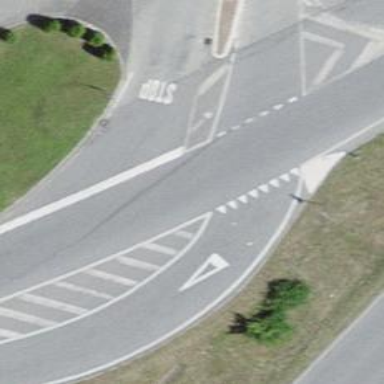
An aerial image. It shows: Road with "give way" sign.